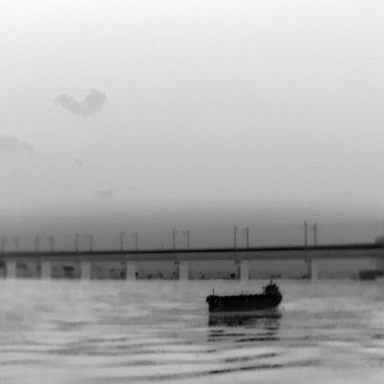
There is a liner in the infrared image.